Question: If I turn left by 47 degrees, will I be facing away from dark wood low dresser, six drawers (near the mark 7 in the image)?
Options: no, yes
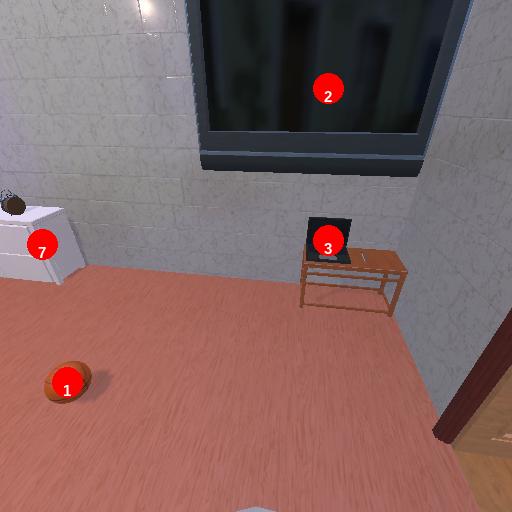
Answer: no